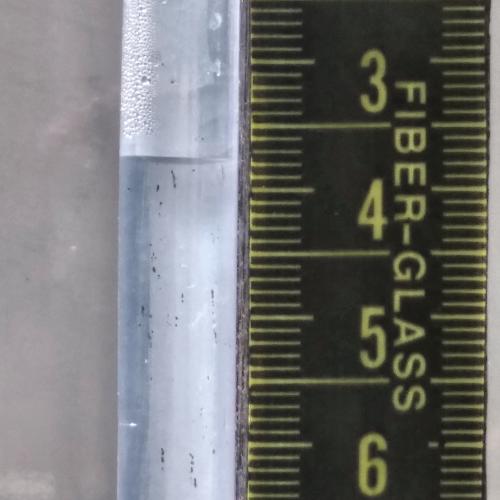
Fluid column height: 3.8 cm